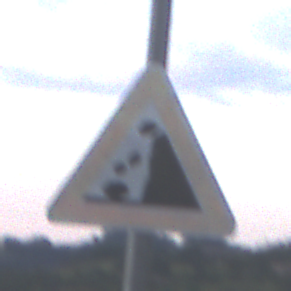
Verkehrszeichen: SteinschlagRechts
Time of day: SunriseSunset
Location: Outdoor (Nature)
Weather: PartlyCloudy
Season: NotSpecified
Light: Natural